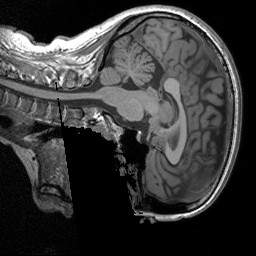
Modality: T1w
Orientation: sagittal
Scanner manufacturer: siemens
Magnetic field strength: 3 T
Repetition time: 1.9 s
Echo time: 0.00267 s